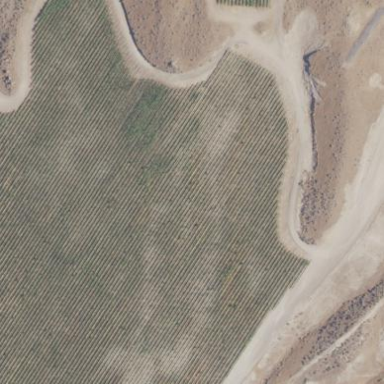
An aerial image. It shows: Vineyard growing grapes.